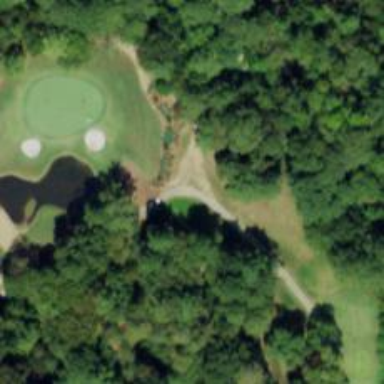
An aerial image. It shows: Path for golf carts.